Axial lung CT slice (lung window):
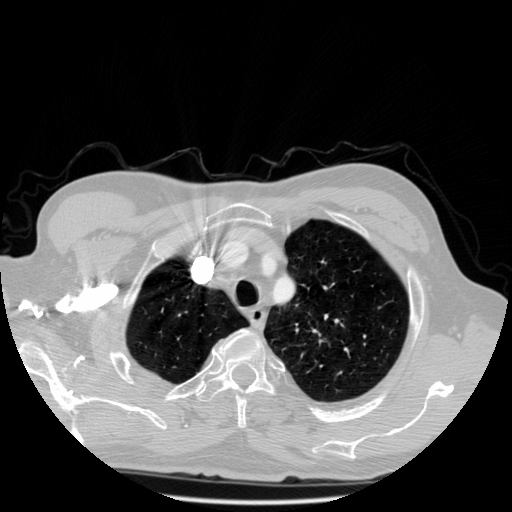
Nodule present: no